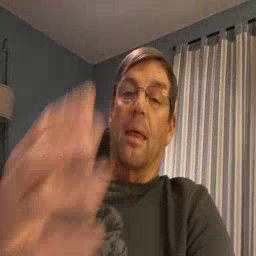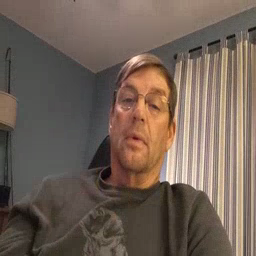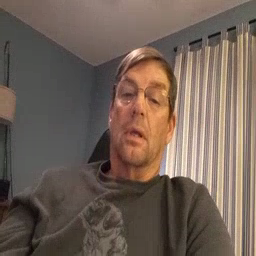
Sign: lamp